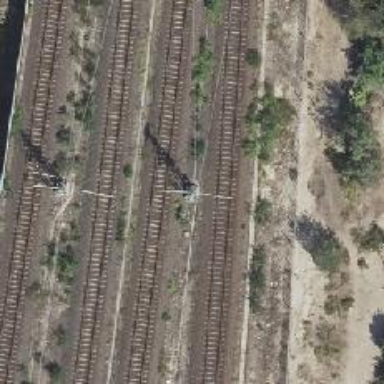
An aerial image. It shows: Catenary mast for power lines.